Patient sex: M
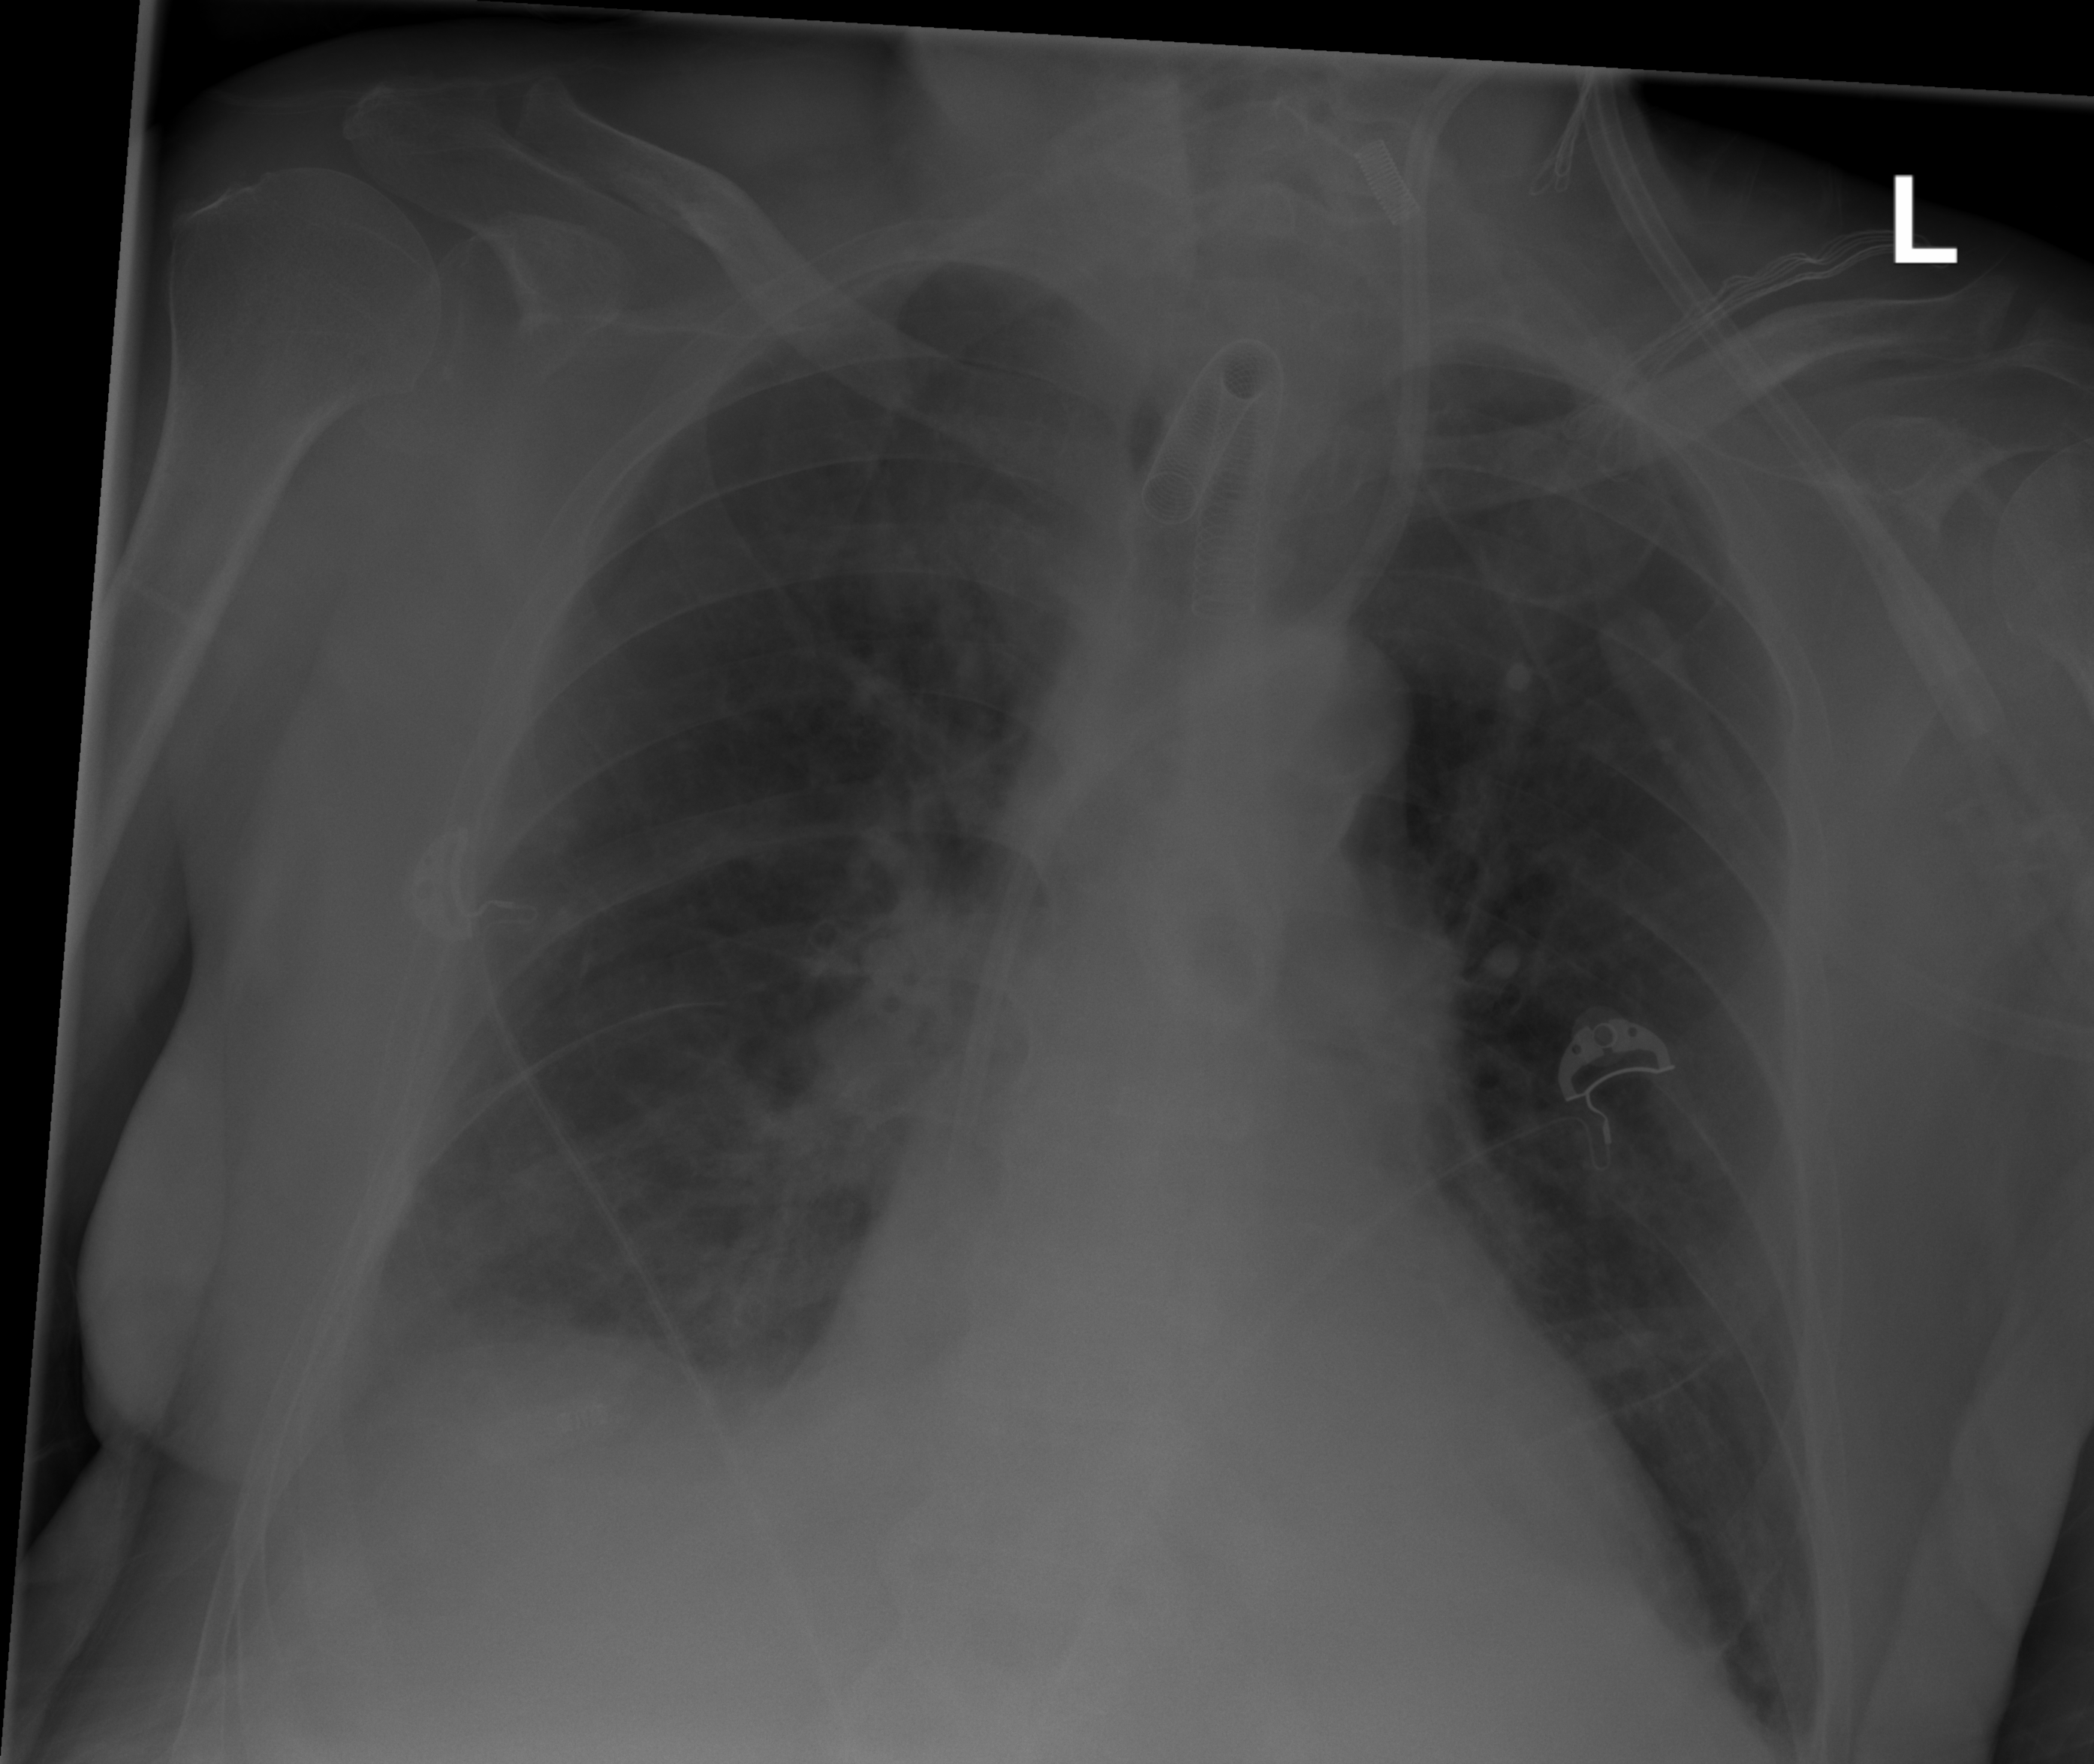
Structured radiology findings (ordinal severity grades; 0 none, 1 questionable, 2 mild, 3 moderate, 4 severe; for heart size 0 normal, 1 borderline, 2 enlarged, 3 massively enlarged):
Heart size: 1
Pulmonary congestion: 2
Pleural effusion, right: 2
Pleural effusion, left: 1
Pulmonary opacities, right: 1
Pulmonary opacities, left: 0
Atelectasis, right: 2
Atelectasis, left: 2